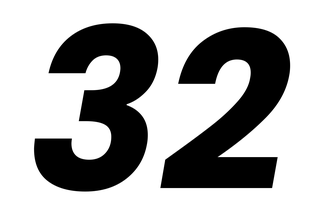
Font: Poppins-BoldItalic